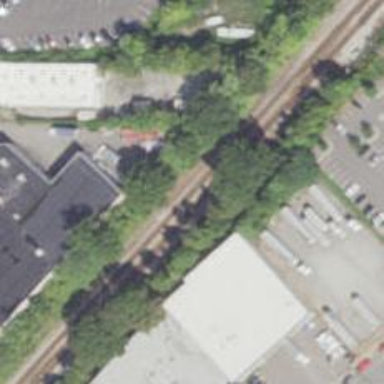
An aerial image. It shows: Railroad crossover.